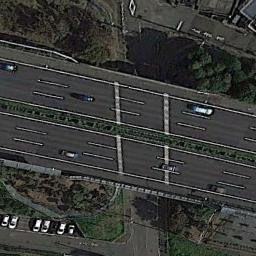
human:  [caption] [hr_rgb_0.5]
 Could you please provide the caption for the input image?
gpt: There are no cars on the motorway .

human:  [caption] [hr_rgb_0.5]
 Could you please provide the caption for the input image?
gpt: Freeways stand on ground roads and there are many cars on roads and freeways .

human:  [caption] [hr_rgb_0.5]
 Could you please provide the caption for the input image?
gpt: The freeway is next to lines of trees with some cars .

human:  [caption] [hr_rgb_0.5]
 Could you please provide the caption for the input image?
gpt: A straight freeway goes through the block and forms an overpass on another small road .

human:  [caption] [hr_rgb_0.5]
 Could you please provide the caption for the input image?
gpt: There are lawns and a parking lot beside the freeway .